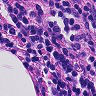
Metastatic tissue present: no